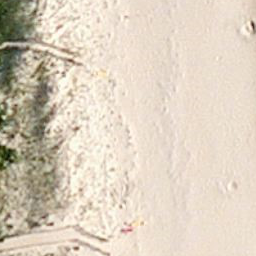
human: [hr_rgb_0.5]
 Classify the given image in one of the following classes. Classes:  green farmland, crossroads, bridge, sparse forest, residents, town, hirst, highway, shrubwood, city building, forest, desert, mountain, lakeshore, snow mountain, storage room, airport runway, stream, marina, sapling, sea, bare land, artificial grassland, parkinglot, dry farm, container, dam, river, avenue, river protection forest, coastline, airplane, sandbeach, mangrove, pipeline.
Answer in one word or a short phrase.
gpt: sandbeach